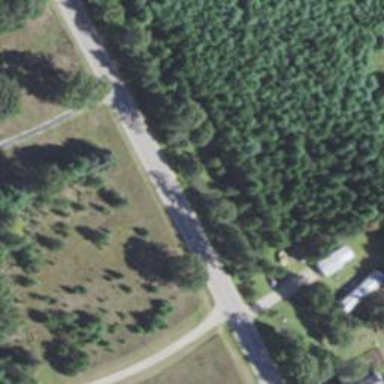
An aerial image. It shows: Tertiary road.